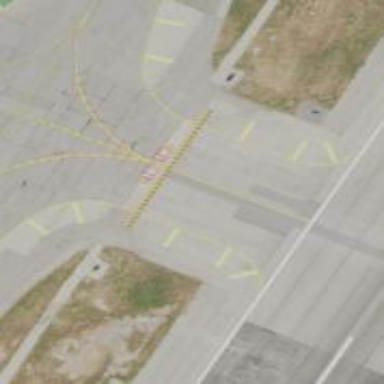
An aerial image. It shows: Taxiway at the airport with asphalt surface.